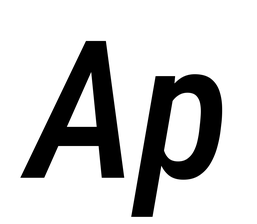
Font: Roboto-Italic_Condensed_Medium_Italic